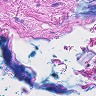
Metastatic tissue present: no